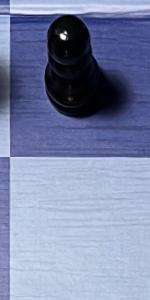
Label: Empty